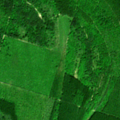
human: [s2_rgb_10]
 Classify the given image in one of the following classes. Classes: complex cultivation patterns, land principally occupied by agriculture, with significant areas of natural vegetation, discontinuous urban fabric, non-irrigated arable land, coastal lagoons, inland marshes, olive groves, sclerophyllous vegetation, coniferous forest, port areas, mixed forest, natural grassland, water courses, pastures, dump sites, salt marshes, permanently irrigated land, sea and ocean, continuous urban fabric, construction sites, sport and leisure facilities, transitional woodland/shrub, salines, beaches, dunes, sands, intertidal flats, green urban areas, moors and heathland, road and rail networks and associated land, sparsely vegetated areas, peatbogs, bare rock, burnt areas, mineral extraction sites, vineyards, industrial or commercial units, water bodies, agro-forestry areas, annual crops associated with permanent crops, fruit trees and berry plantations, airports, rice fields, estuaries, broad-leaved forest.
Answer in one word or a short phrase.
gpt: broad-leaved forest, transitional woodland/shrub